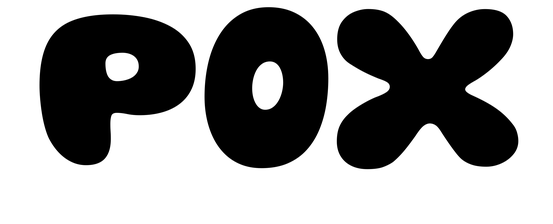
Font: Gluten_ExtraBold